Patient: sex M, age 65
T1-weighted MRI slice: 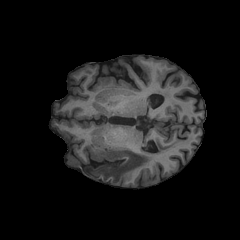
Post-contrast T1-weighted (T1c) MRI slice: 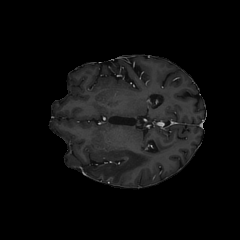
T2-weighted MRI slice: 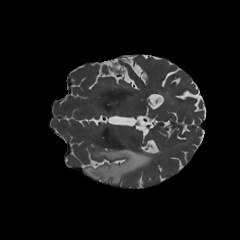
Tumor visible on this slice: yes
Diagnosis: Astrocytoma, IDH-mutant
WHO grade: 2